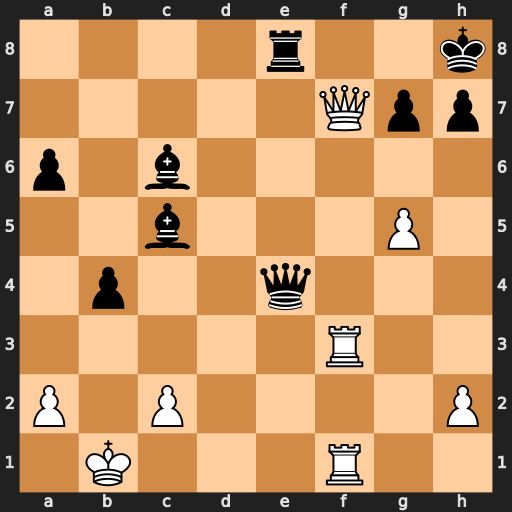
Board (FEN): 4r2k/5Qpp/p1b5/2b3P1/1p2q3/5R2/P1P4P/1K3R2
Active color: w
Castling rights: -
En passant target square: -
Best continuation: Qf8+ Bxf8 Rxf8+ Rxf8 Rxf8#